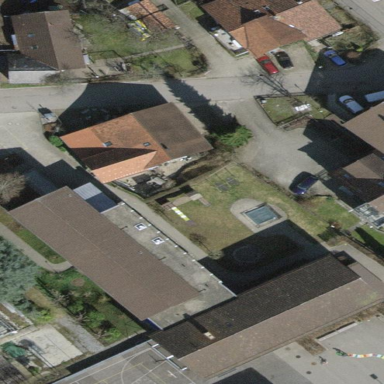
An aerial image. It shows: School building.